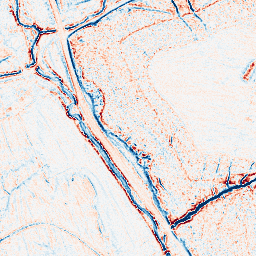
Category: edge_preserving
Decomposition family: anisotropic_diffusion
Decomposition parameters: iterations: 20
kappa: 30
gamma: 0.05
Upsampling method: bspline
Upsampling parameters: scale: 2
Upsampling scale: 2